Question: I think I miss some concepts of the OOP programming, but I don't know what exactly.
How Can I use the objects created from different classes?
For example, let's say I have to work with cards. There is a Card class, it contains all the shared properties. Normal cards and joker cards are inherited from the Card class (joker can take over any card color) and the a card can worth nothing or worth points, so there is a ScoreCard inherited from NormalCard.

So how can I use this model when I'm programming? I create N card in an array and when generating cards should I decide whether the actual card is a Joker/Score/Normal Card? And later Because if the 'ScoreCard' have a 'private int score;' and setters/getters the 'NormalCard' is not going to have this property, so when I write an if statement I don't know what to test.
'''
Card[] cardsArray = new Card[52];
for (int i = 0; i<cardsArray.length;i++) {
//Some source tells if a card is a Score/Normal/Joker
String src;
switch (src) {
case "Joker":Card[i] = new JokerCard();
break;
case "Normal":Card[i] = new NormalCard();
.... etc
}
}
//Some Userevent:
..userevent(Card in) {
//Test what
if (in.value == 4) {
this.user.setScore(this.user.getScore()+in.score);
}
}
'''
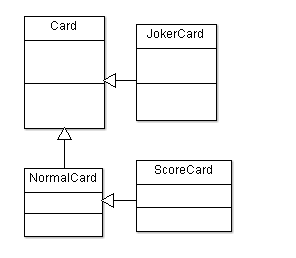
Answer: I think you should learn about polymorphism. It goes strong when combined together with inheritance :)
The thing is that you shouldn't really know whether the card is a joker/normal card/etc.
Instead you provide a method at the level of interface/abstract class that should handle a user event.
All the "real" classes should this method and provide an implementation.
I'll show this:
'''
interface Card {
void handleUserEvent(UserEvent event);
'''
}
'''
public class NormalCard implements Card {
public void handleUserEvent(UserEvent event) {
// do something here
}
'''
}
'''
public class Joker implements Card {
public void handleUserEvent(UserEvent event) {
// hey I'm a joker
}
'''
}
Hope this helps